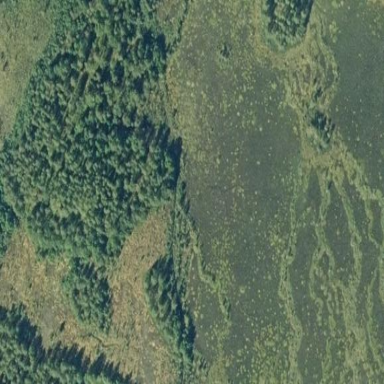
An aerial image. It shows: Swampy wetland area.